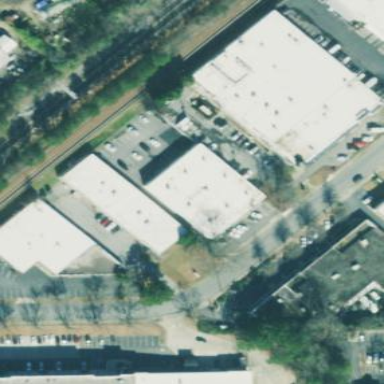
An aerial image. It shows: Retail building.